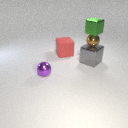
small brown metal sphere above large gray metal cube